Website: crate-barrel
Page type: billing-address
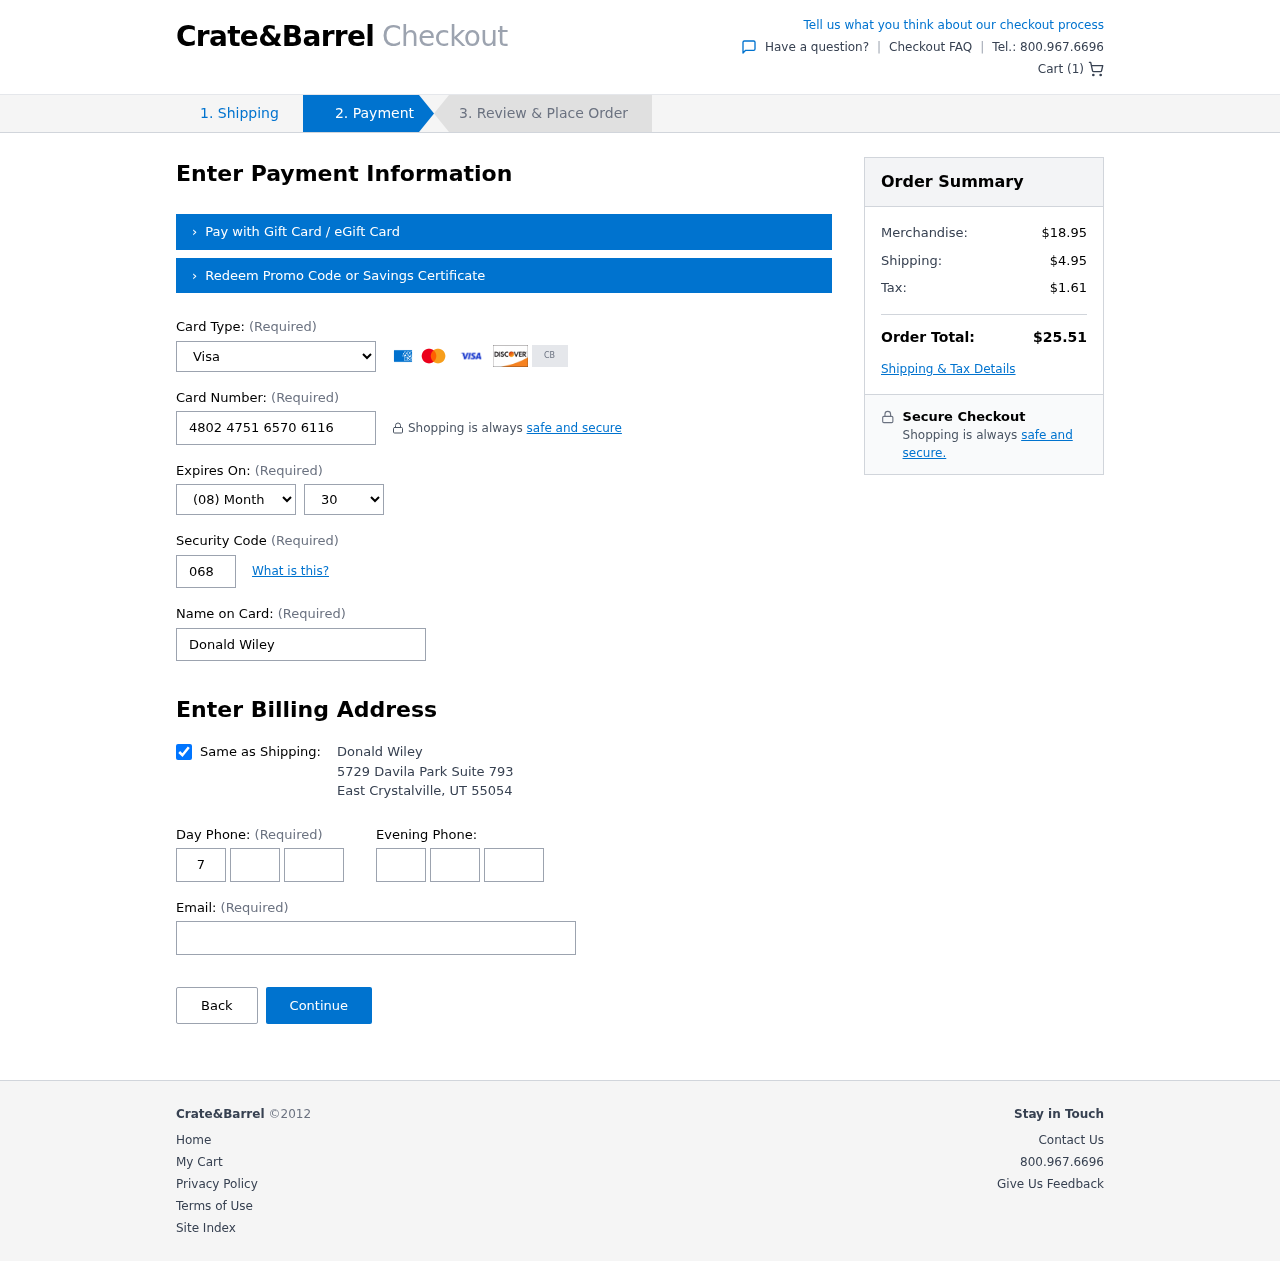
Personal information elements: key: PII_CARD_CVV
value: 068
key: PII_CARD_EXPIRY_MONTH
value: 08
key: PII_CARD_EXPIRY_YEAR
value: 30
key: PII_CARD_NUMBER
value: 4802 4751 6570 6116
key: PII_CARD_TYPE
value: Visa
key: PII_CITY
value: East Crystalville
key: PII_EMAIL
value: donald.wiley@gmail.com
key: PII_FULLNAME
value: Donald Wiley
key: PII_PHONE_AREA
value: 720
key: PII_PHONE_PREFIX
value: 361
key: PII_PHONE_SUFFIX
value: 4177
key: PII_POSTCODE
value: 55054
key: PII_STATE_ABBR
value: UT
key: PII_STREET
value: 5729 Davila Park Suite 793
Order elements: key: ORDER_NUM_ITEMS
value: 1
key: ORDER_SUBTOTAL
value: $18.95
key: ORDER_SHIPPING_COST
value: $4.95
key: ORDER_TAX
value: $1.61
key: ORDER_TOTAL
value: $25.51